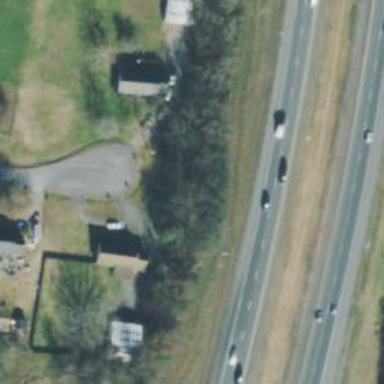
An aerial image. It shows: Driveway.